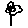
Label: flower